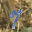
Label: 7